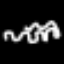
Label: squiggle